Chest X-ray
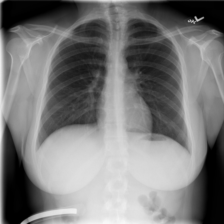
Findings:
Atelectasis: negative
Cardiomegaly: negative
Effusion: negative
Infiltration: negative
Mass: negative
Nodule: negative
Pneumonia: negative
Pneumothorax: negative
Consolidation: negative
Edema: negative
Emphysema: negative
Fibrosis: negative
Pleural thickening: negative
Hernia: negative